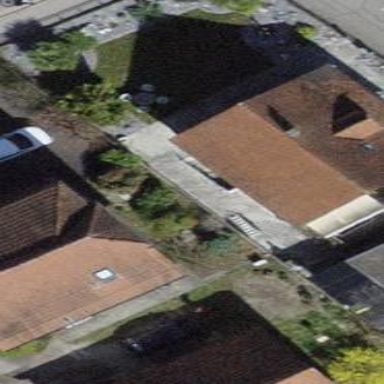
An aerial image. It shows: Building with tiled roof.